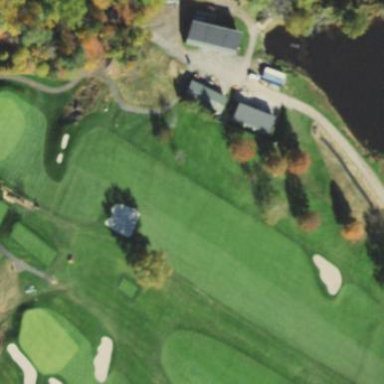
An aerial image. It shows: Scenic golf fairway.